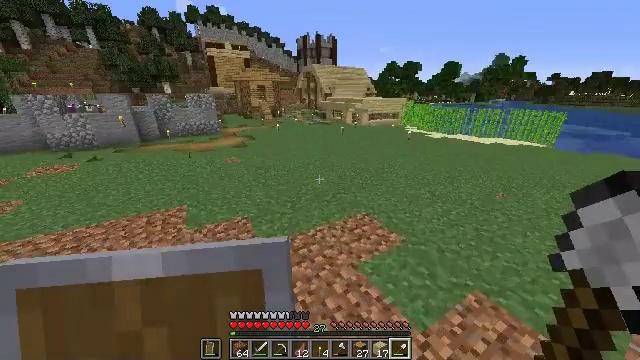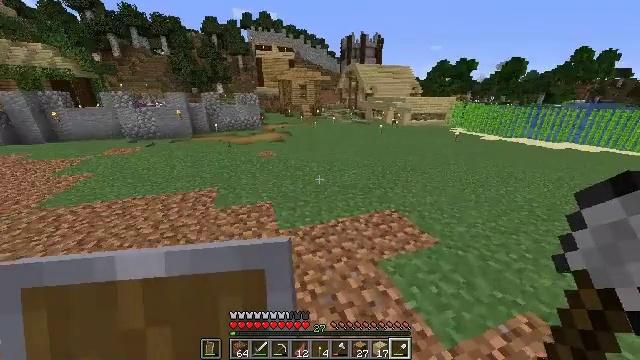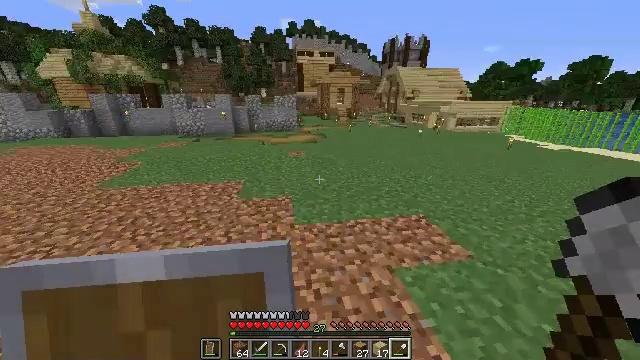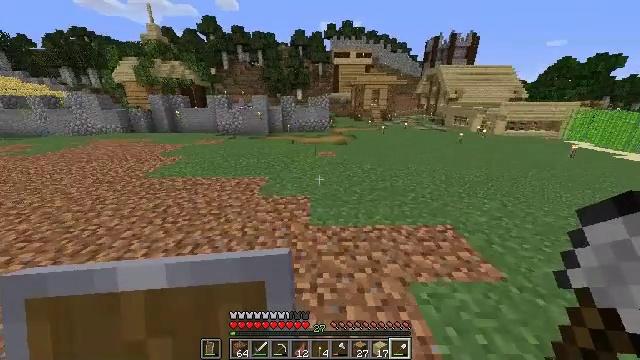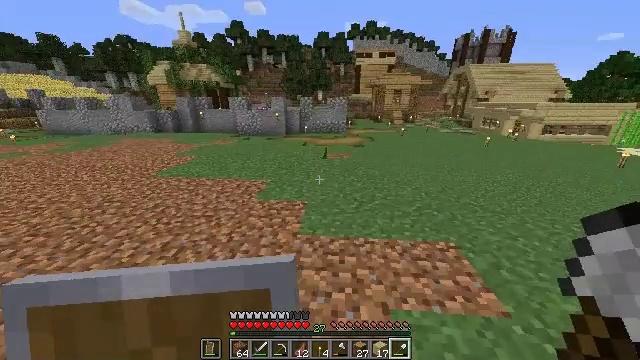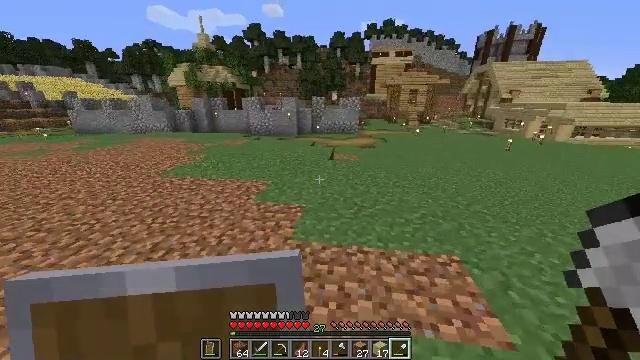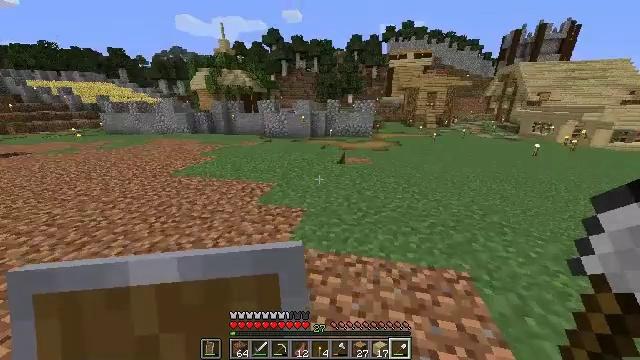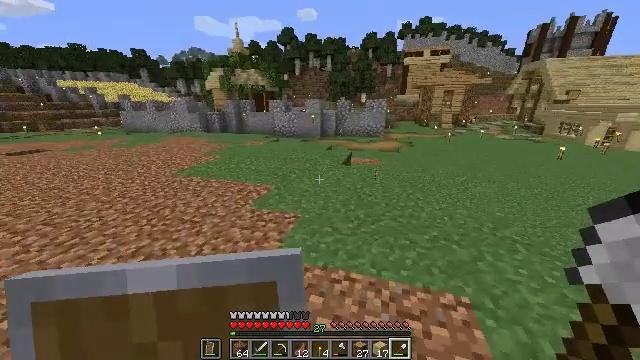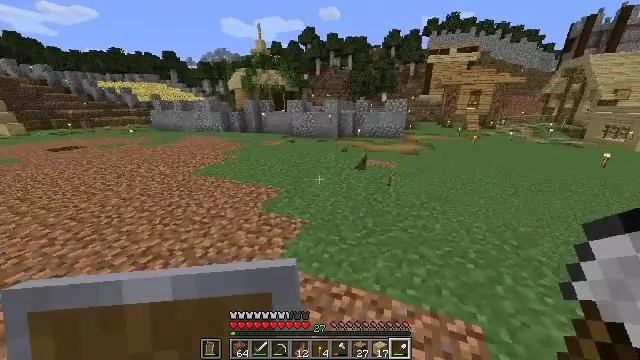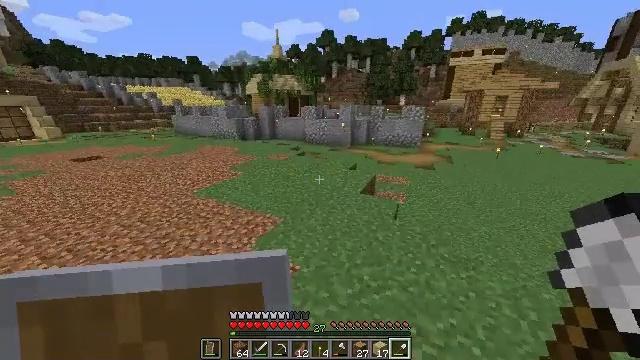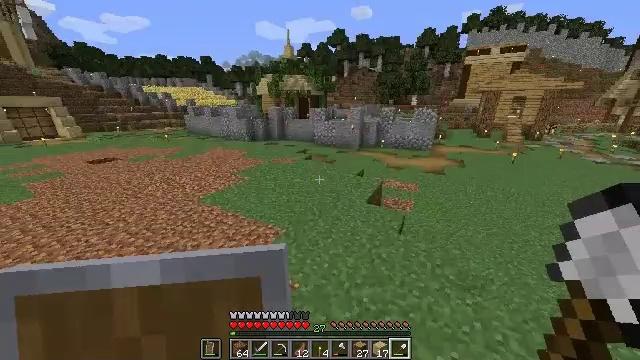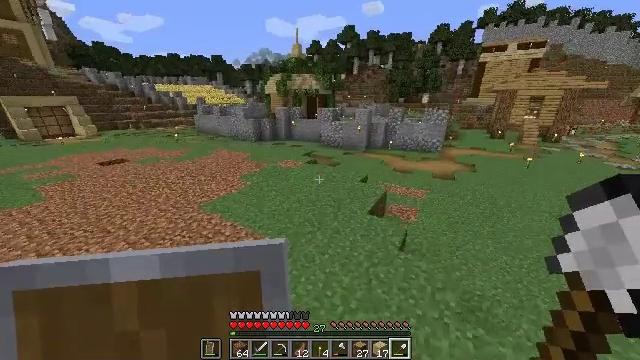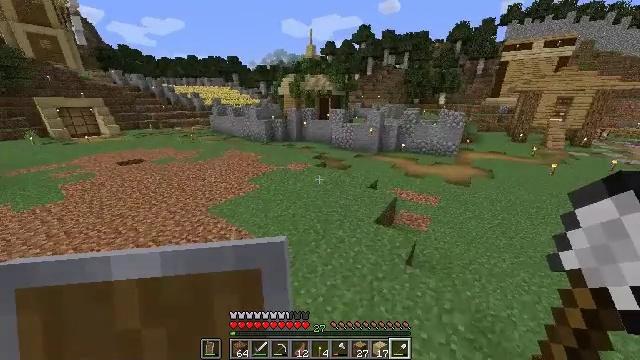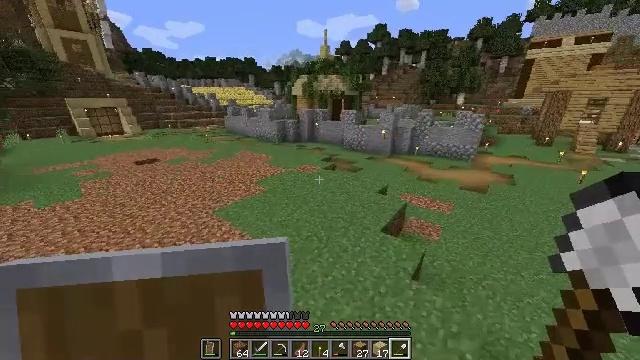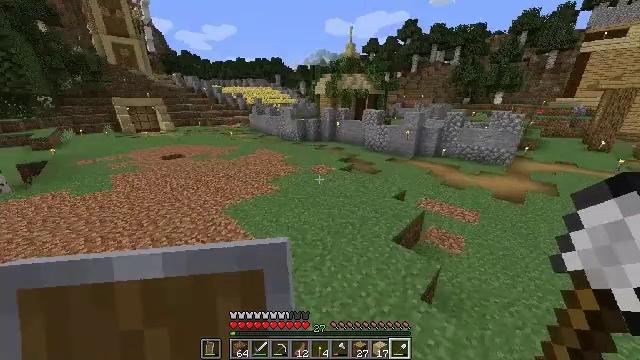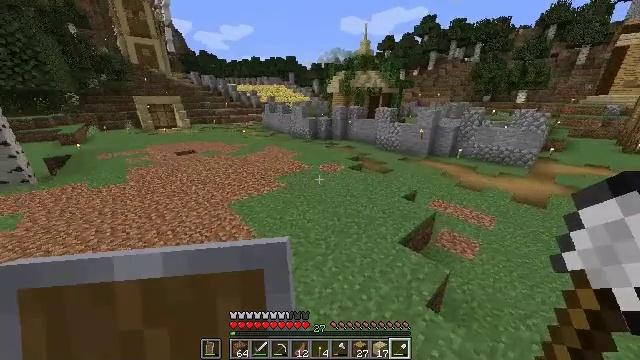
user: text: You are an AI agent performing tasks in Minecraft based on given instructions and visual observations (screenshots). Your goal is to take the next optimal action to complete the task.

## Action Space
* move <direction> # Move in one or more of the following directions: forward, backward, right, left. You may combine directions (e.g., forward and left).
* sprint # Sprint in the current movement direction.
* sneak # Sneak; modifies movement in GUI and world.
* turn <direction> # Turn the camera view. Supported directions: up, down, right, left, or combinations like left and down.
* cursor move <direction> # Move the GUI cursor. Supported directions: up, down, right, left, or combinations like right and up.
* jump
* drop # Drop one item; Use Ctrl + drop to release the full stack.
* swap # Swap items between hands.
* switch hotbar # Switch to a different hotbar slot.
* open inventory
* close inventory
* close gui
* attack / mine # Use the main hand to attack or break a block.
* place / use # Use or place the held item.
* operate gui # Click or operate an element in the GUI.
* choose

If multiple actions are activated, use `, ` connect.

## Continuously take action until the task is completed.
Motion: motion action
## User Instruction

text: Dig up the farmland.
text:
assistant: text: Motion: move forward and move right, turn left
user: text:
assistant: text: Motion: move forward and move right, turn left and up
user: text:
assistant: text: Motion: move forward and move right, turn left
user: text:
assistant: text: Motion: move forward and move right, turn left
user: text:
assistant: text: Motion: move forward and move right, turn left
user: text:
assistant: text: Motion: move forward and move right, turn left
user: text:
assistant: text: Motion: move forward and move right, turn left
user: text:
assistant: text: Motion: move forward and move right, turn left, jump
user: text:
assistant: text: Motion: move forward and move right, turn left, jump
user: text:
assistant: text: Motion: move forward and move right, turn left, jump
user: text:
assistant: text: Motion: move forward and move right, turn left, jump
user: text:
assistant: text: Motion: move forward and move right, turn left, jump
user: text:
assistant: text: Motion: move forward and move right, turn left
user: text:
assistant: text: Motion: move forward and move right, turn left
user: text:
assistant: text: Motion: move forward and move right, turn left
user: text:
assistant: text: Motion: move forward and move right, turn left
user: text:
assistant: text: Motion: move forward and move right
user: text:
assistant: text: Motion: move forward and move right
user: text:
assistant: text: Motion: move forward and move right
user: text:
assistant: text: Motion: move forward and move right, turn right
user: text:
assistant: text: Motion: move forward and move right, turn right and down
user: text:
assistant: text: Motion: move forward and move right, turn right
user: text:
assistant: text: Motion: move forward and move right, turn right, jump
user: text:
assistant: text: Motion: move forward and move right, jump
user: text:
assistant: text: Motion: move forward and move right, jump
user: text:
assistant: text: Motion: move forward and move right, jump
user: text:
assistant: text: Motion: move forward and move right, turn left
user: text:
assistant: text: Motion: move forward and move right, turn left
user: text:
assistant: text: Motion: move forward and move right
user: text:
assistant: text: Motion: move forward